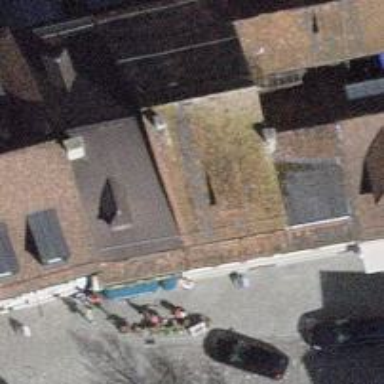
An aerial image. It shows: Beauty shop.